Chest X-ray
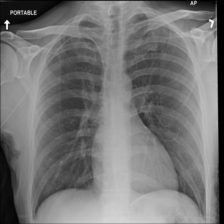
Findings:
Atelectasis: negative
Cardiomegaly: negative
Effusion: negative
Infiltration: positive
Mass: negative
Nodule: negative
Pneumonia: negative
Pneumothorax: negative
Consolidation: negative
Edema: negative
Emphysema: negative
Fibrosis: negative
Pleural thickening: negative
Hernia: negative